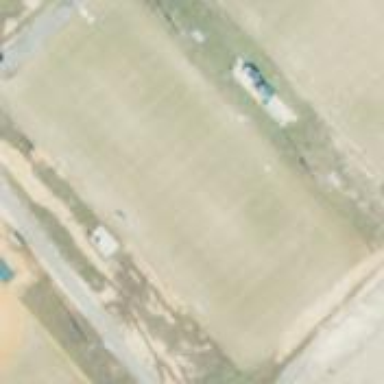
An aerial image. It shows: American football pitch for leisure and sport activities.